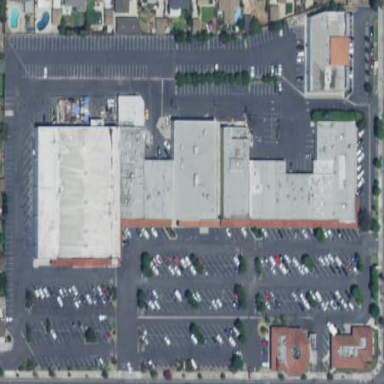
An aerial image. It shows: Retail area.